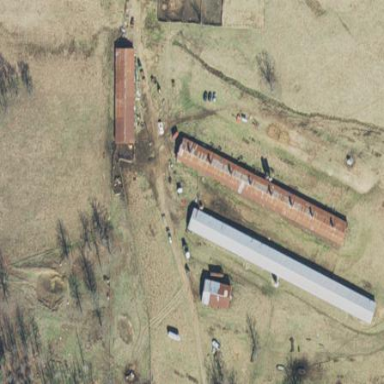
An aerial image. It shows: Farm auxiliary building.